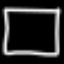
Label: square